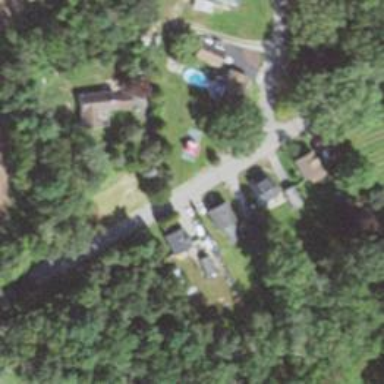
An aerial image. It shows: Residential driveway used as service road.